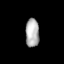
Tissue: lung
Cell type: Endothelial cells
Senescence score: 0.1273
Nuclear area (px): 380
Mean DAPI intensity: 176.682